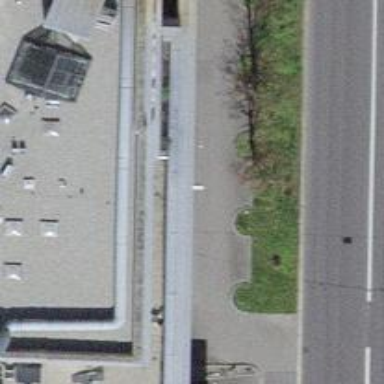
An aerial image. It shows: Restaurant.